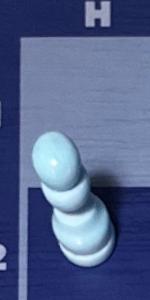
Label: Pawn_White